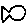
Label: fish